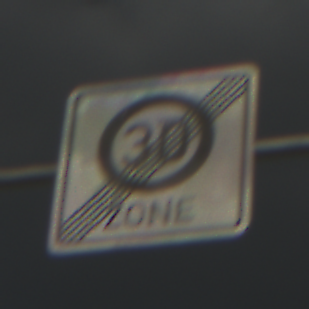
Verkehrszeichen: EndeZone30
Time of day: MorningAfternoon
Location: Outdoor (Beach)
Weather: PartlyCloudy
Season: NotSpecified
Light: Natural